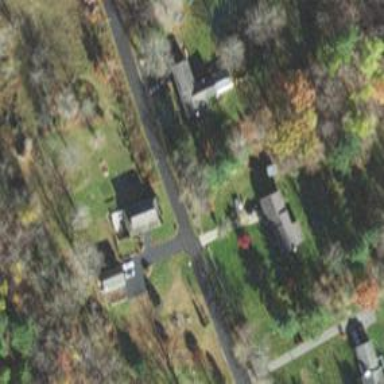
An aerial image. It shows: Driveway leading to service road.